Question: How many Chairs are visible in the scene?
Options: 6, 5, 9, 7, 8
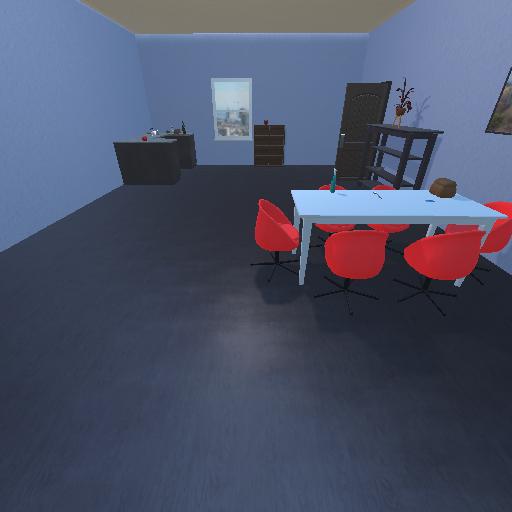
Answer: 6